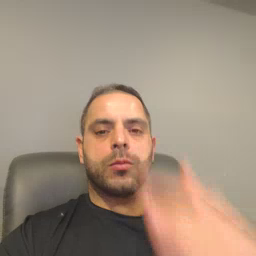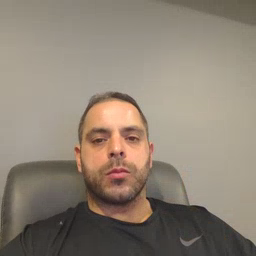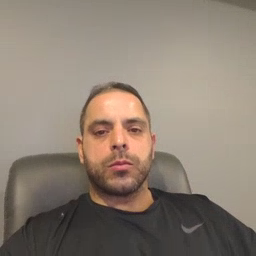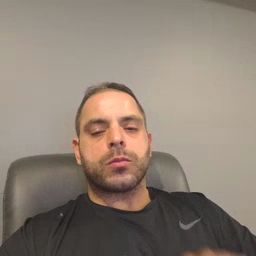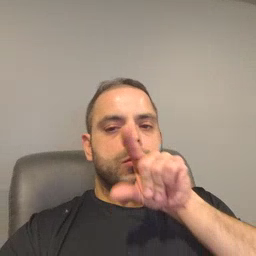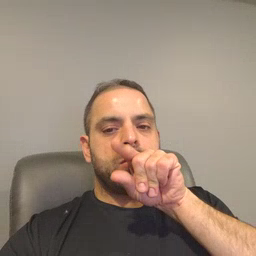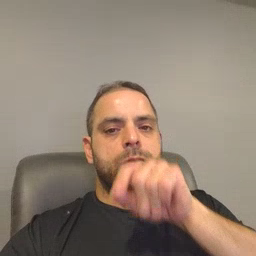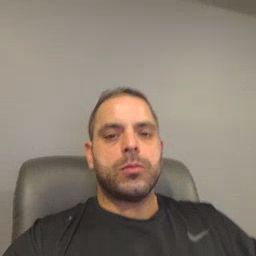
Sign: bird